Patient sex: M
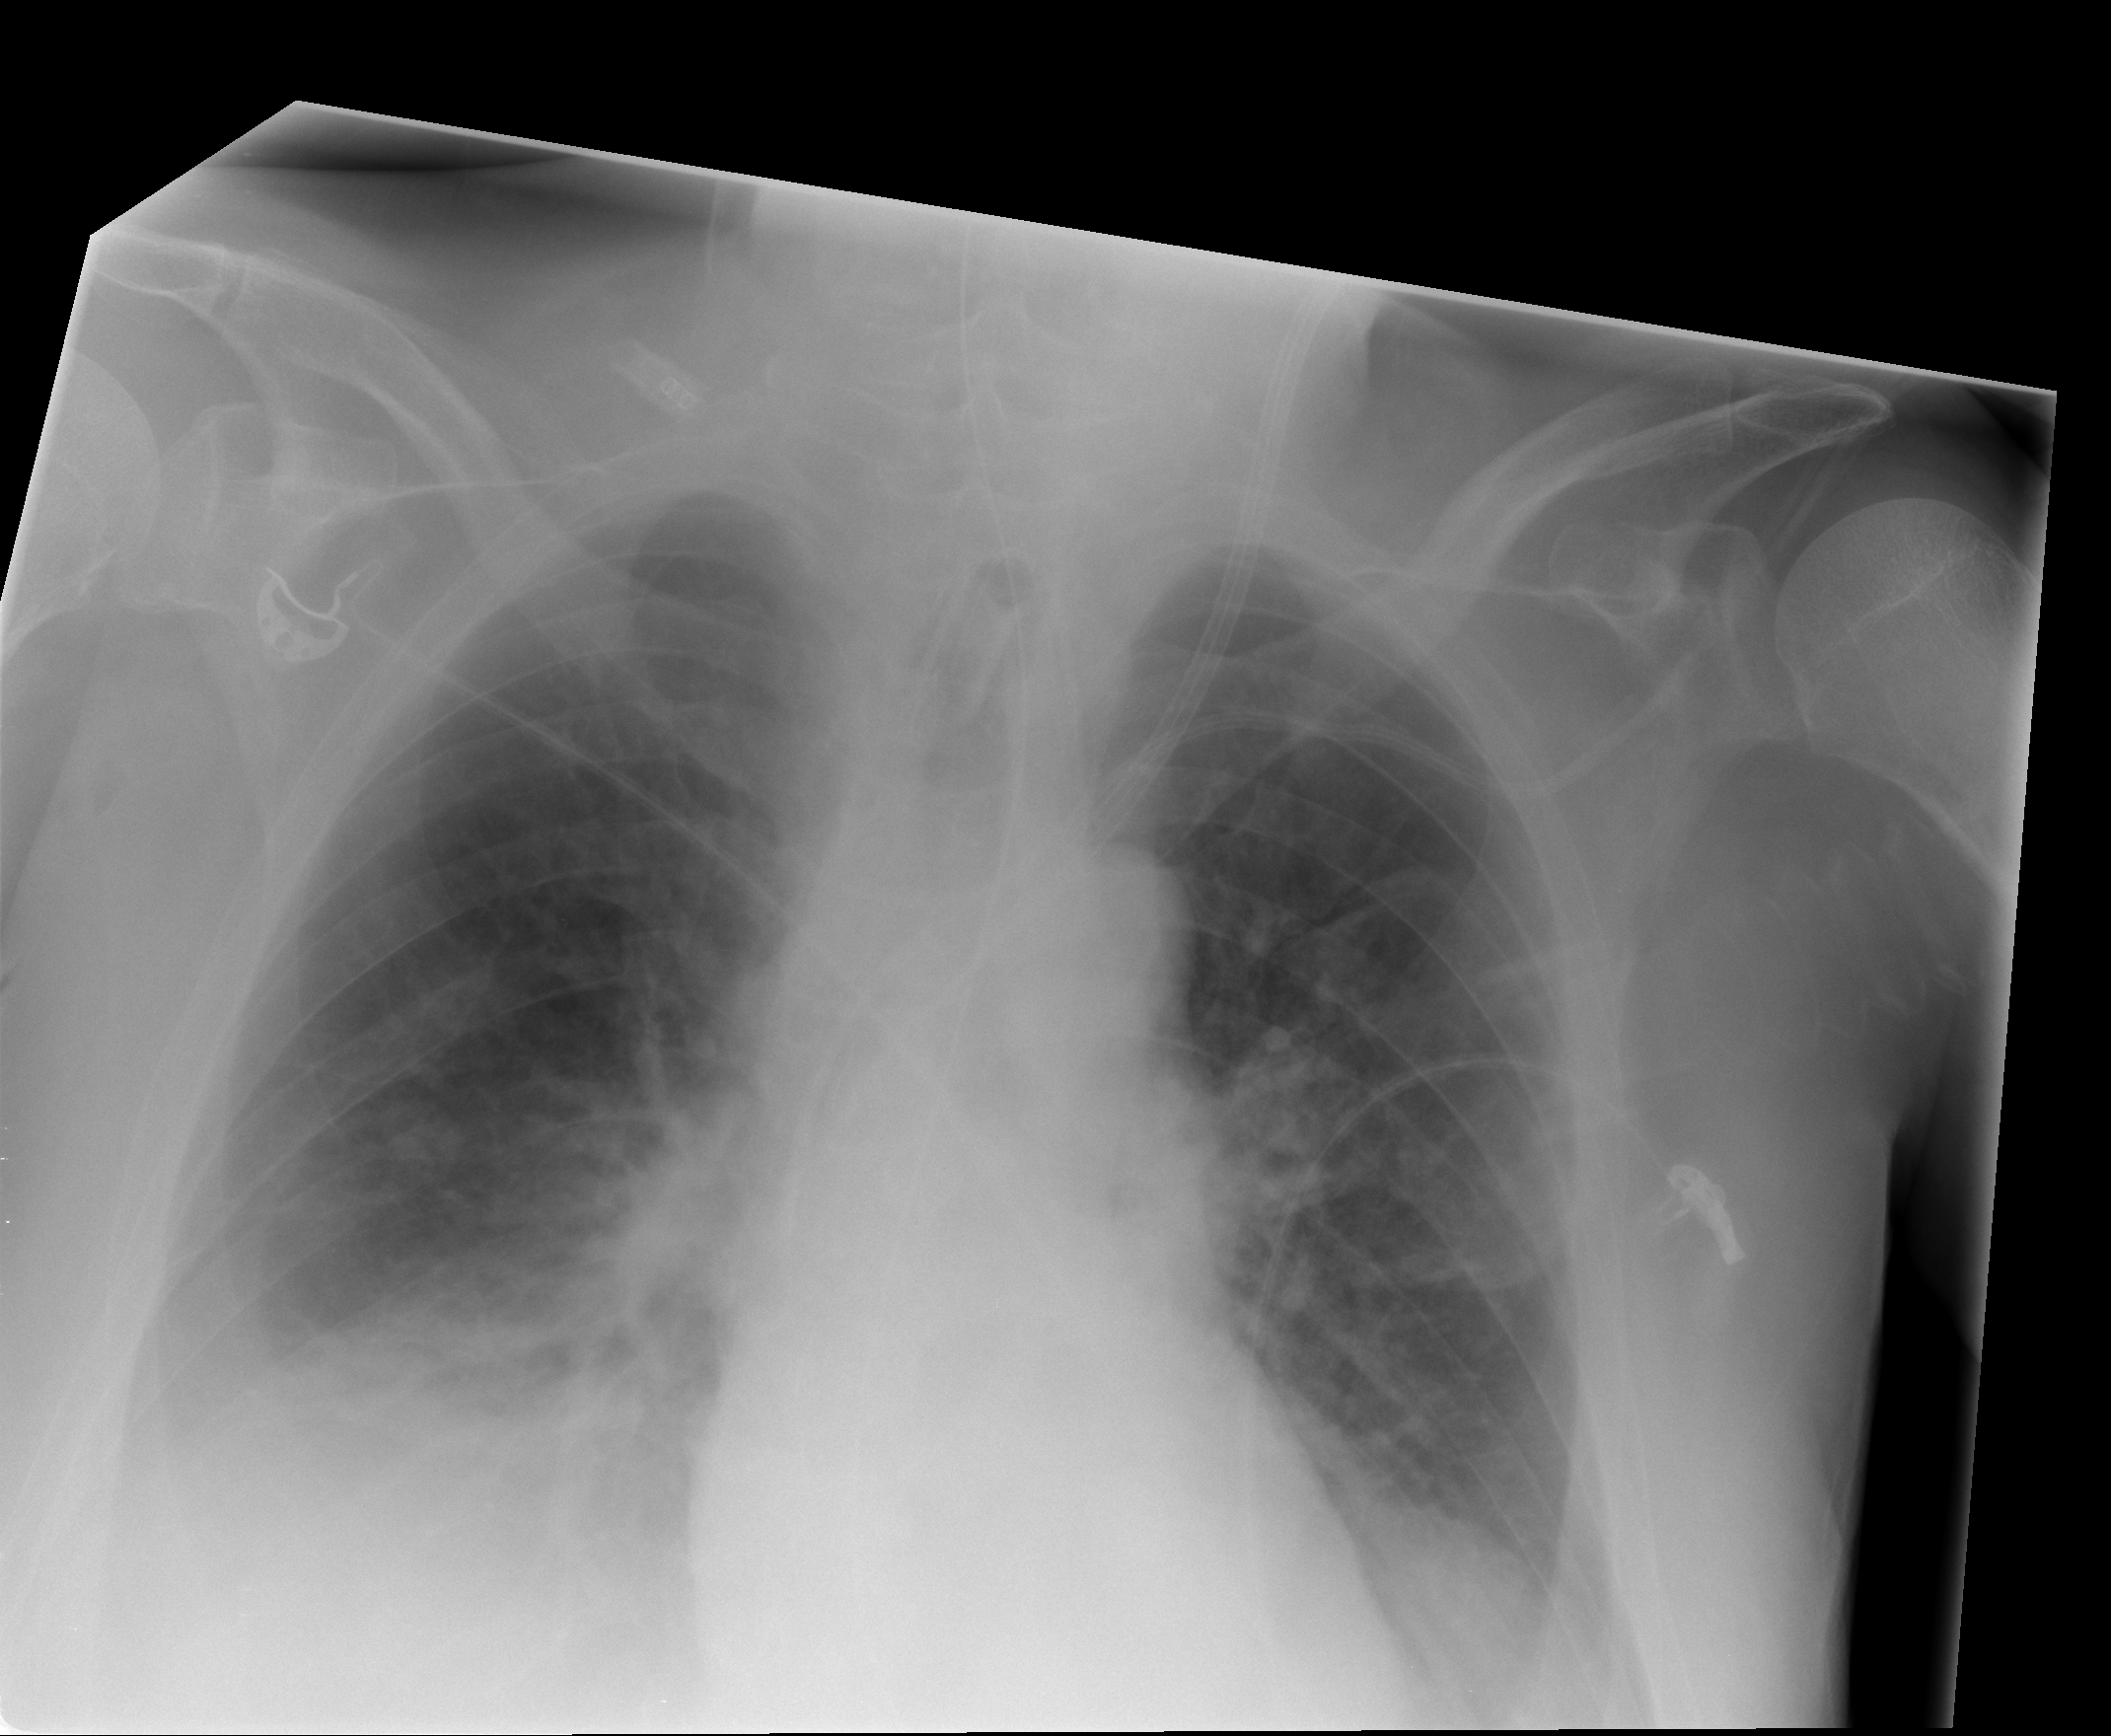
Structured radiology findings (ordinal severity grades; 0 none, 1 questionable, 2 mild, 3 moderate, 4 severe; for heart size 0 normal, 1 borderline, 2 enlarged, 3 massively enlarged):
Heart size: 0
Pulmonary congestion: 0
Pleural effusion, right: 2
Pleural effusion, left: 2
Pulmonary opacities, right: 1
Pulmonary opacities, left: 1
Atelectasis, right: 2
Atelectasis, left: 1